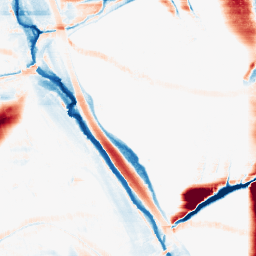
Category: morphological
Decomposition family: morphological_rect
Decomposition parameters: operation: average
width: 50
height: 10
Upsampling method: cubic_catmull_rom
Upsampling parameters: scale: 4
Upsampling scale: 4